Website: apple
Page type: billing-address
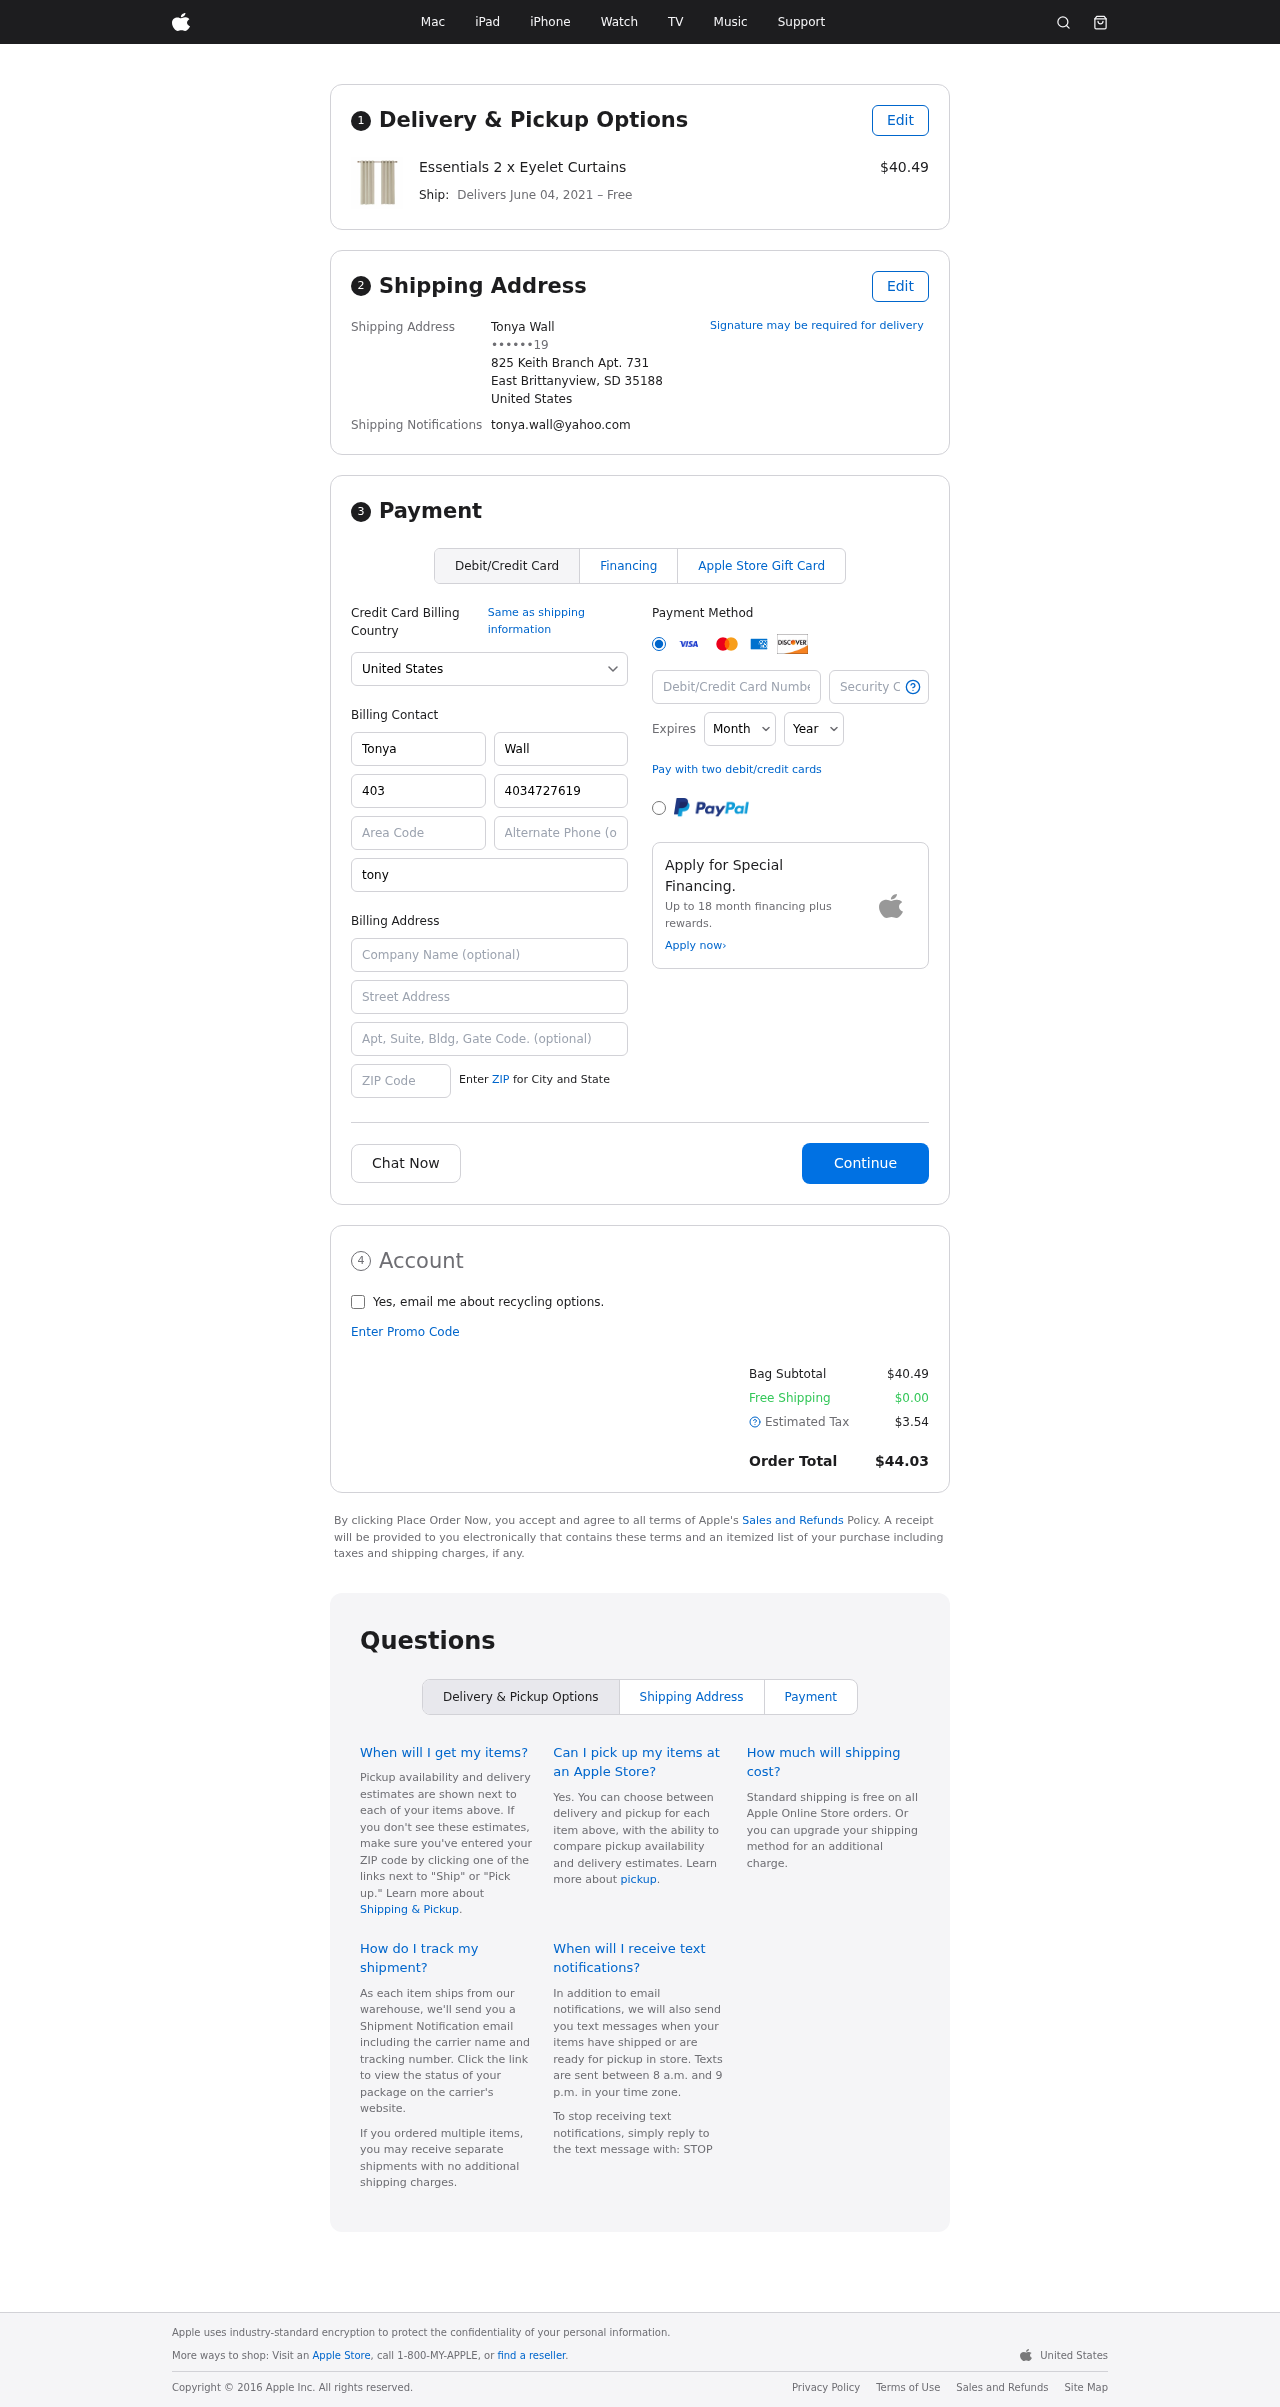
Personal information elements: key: PII_CARD_CVV
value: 267
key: PII_CARD_EXPIRY_MONTH
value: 03
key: PII_CARD_EXPIRY_YEAR
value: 28
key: PII_CARD_NUMBER
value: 2304 0524 2417 3086
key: PII_CITY_STATE_ZIP
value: East Brittanyview, SD 35188
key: PII_COUNTRY
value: United States
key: PII_EMAIL
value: tonya.wall@yahoo.com
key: PII_FULLNAME
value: Tonya Wall
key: PII_STREET
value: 825 Keith Branch Apt. 731
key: PII_PHONE_MASKED
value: ••••••19
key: PII_BILLING_FIRSTNAME
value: Tonya
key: PII_BILLING_LASTNAME
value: Wall
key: PII_BILLING_PHONE_AREA
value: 403
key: PII_BILLING_PHONE
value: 4034727619
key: PII_BILLING_EMAIL
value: tonya.wall@yahoo.com
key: PII_BILLING_COMPANY
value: Moran LLC
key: PII_BILLING_STREET
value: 825 Keith Branch Apt. 731
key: PII_BILLING_POSTCODE
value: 35188
Product elements: key: PRODUCT1_NAME
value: Essentials 2 x Eyelet Curtains
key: PRODUCT1_PRICE
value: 40.49
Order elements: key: ORDER_DELIVERY_DATE
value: June 04, 2021
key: ORDER_SUBTOTAL
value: $40.49
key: ORDER_SHIPPING_COST
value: $0.00
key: ORDER_TAX
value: $3.54
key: ORDER_TOTAL
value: $44.03